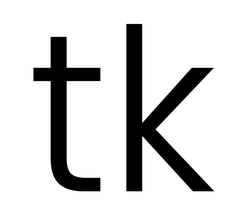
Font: Poppins-Light